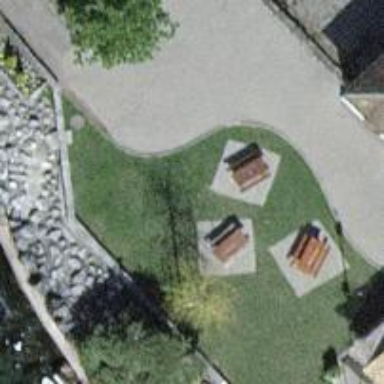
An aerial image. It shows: Picnic table located in leisure land area.